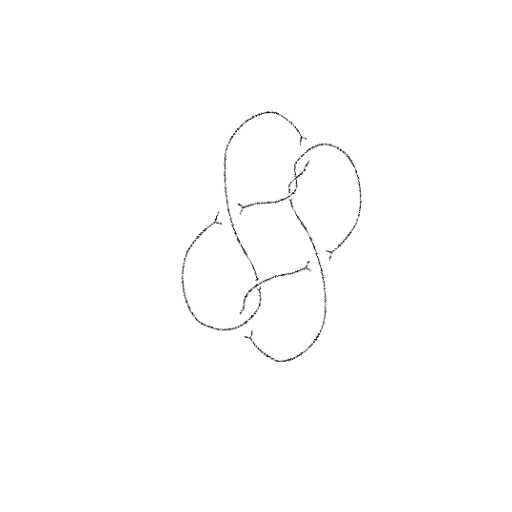
Crossing number: 7